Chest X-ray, AP view. Patient: 5 years old, sex F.
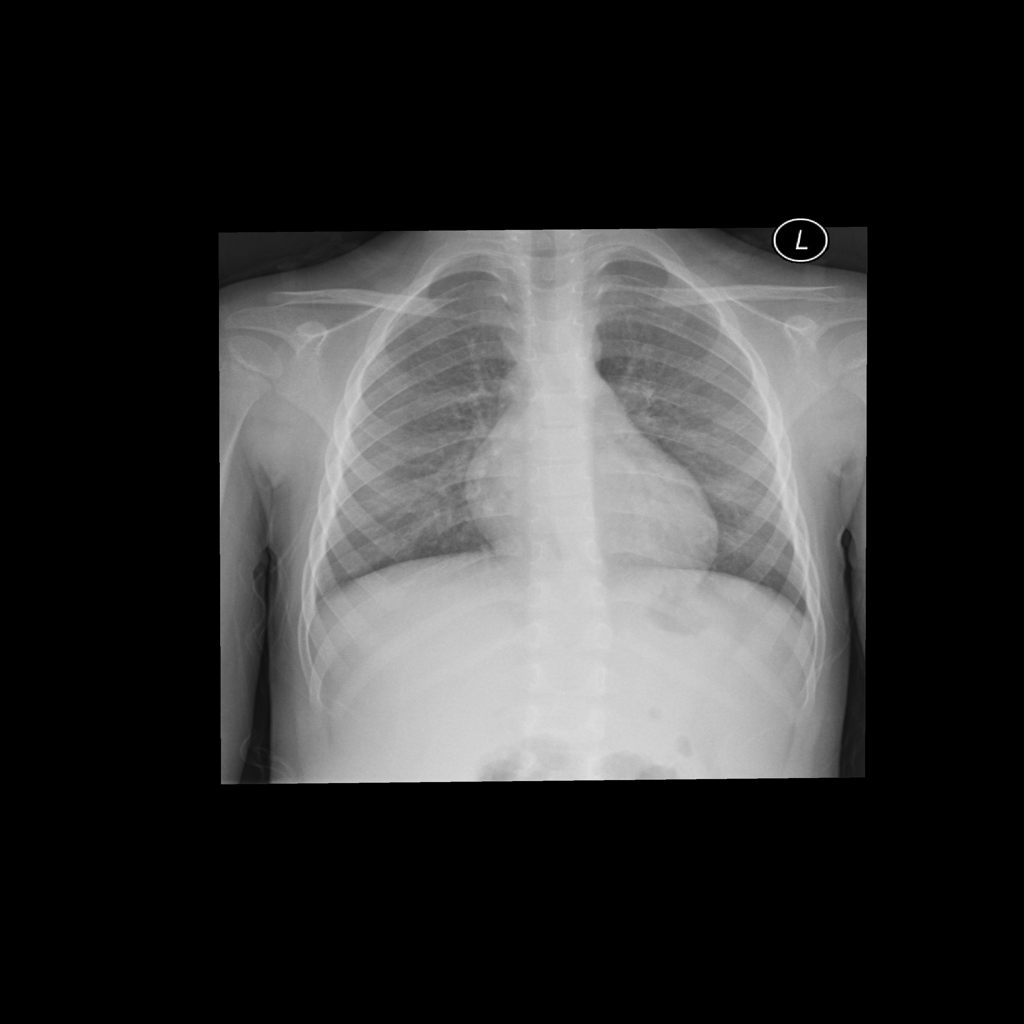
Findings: No Finding